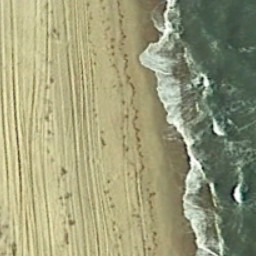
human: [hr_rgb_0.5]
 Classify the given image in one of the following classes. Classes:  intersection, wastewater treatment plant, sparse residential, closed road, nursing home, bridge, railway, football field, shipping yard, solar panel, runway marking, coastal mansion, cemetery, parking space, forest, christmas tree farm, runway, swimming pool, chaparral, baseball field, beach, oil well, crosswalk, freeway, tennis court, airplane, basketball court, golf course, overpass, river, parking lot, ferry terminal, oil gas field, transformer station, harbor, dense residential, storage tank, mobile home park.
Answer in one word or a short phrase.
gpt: beach